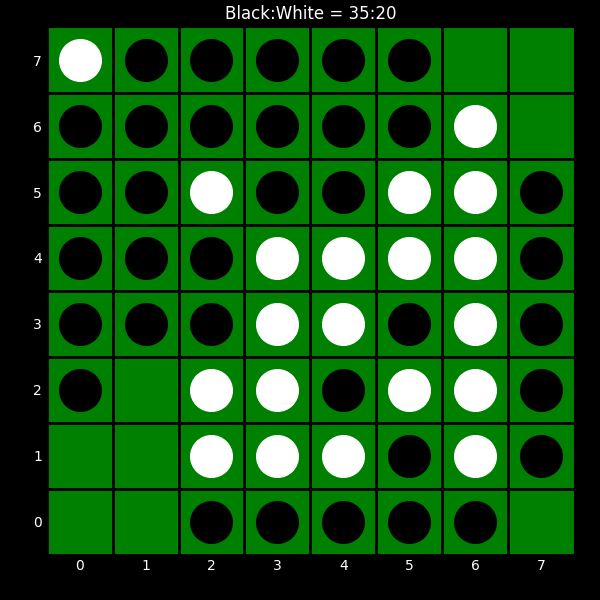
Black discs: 35
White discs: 20